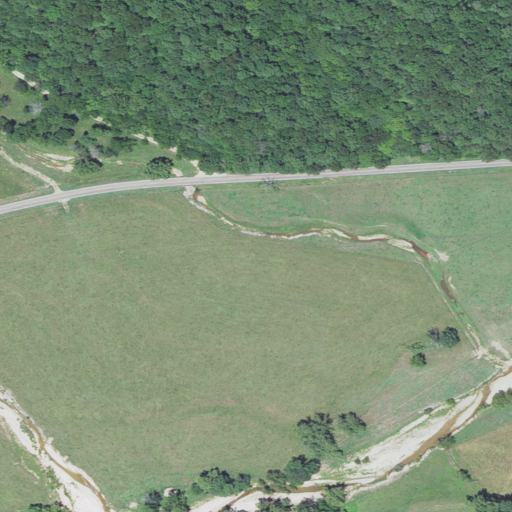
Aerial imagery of valley in Missouri named Mullikin Hollow containing pasture, deciduous forest, open development, and mixed forest